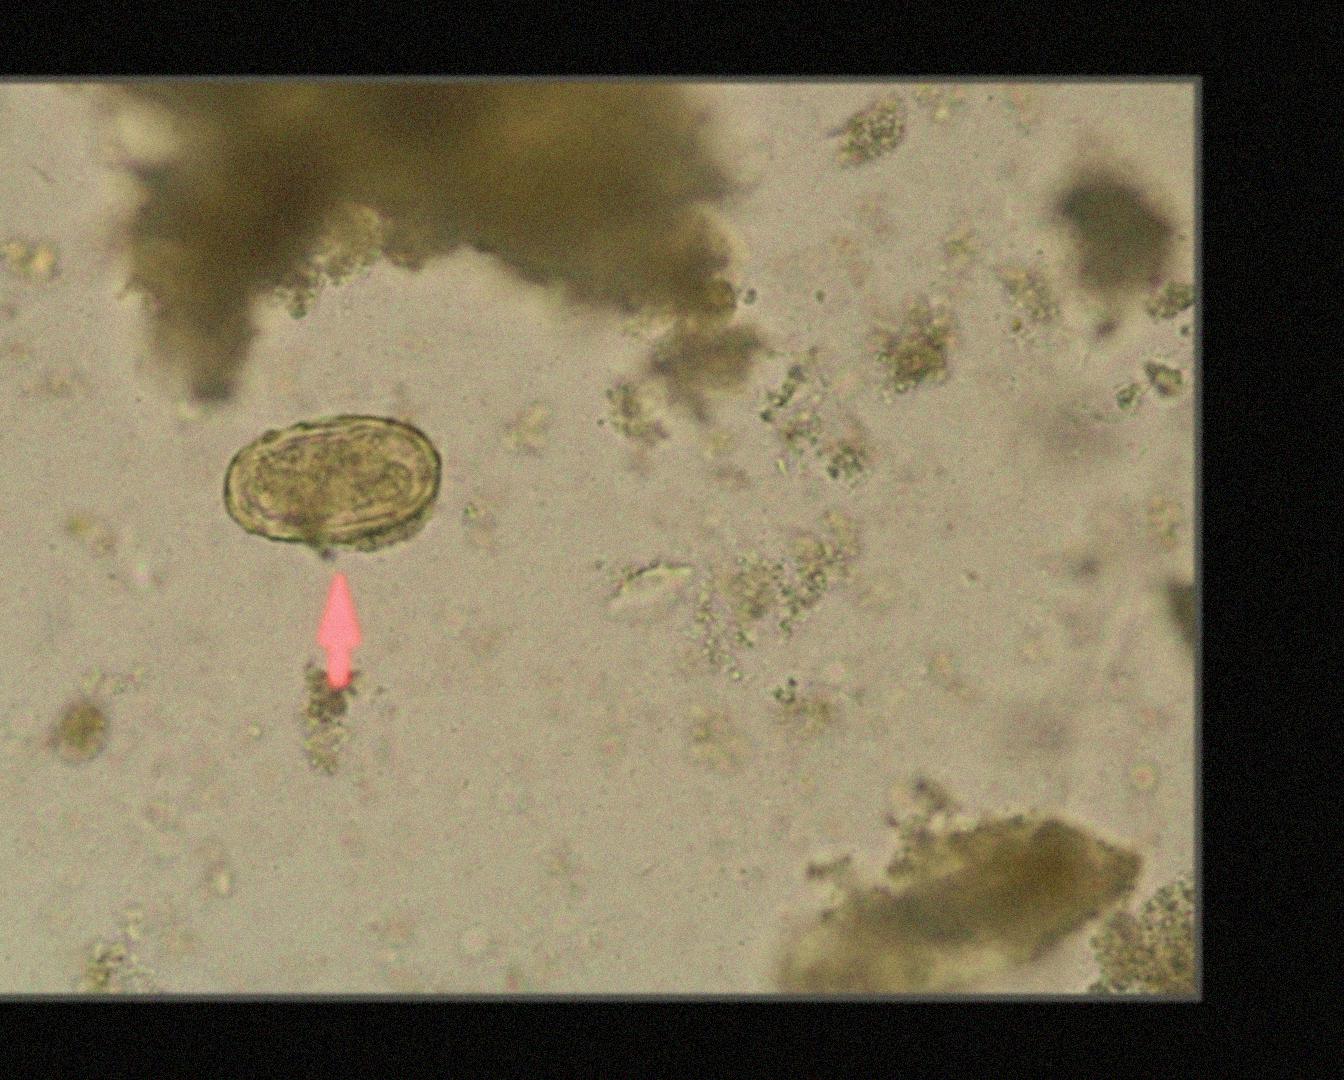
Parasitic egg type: Ascaris lumbricoides